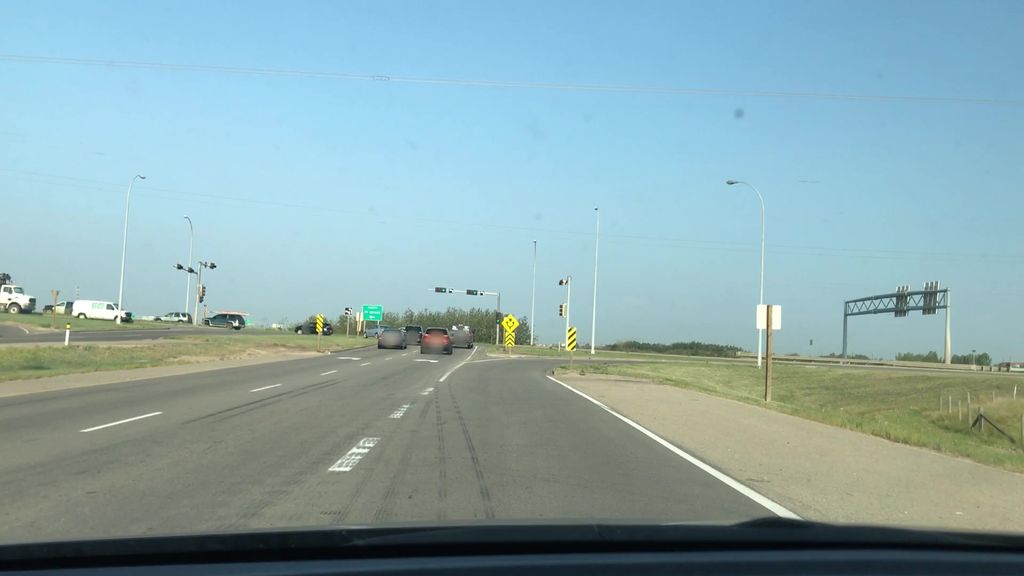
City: edmonton